Aerial crown-view tile of a tropical tree (Barro Colorado Island, Panama), acquired 20250124:
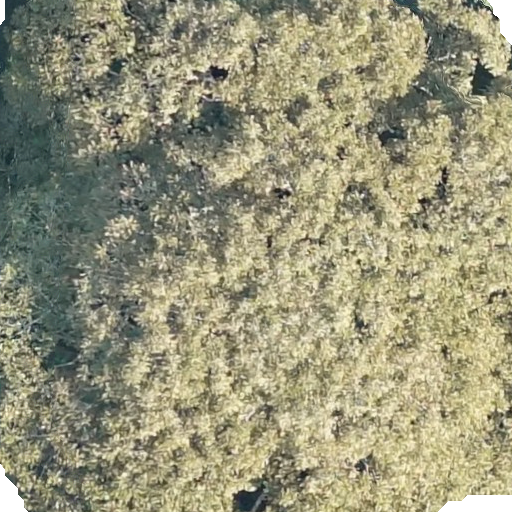
Species: Dipteryx oleifera
GBIF accepted scientific name: Dipteryx oleifera
Crown area: 561.026 m²